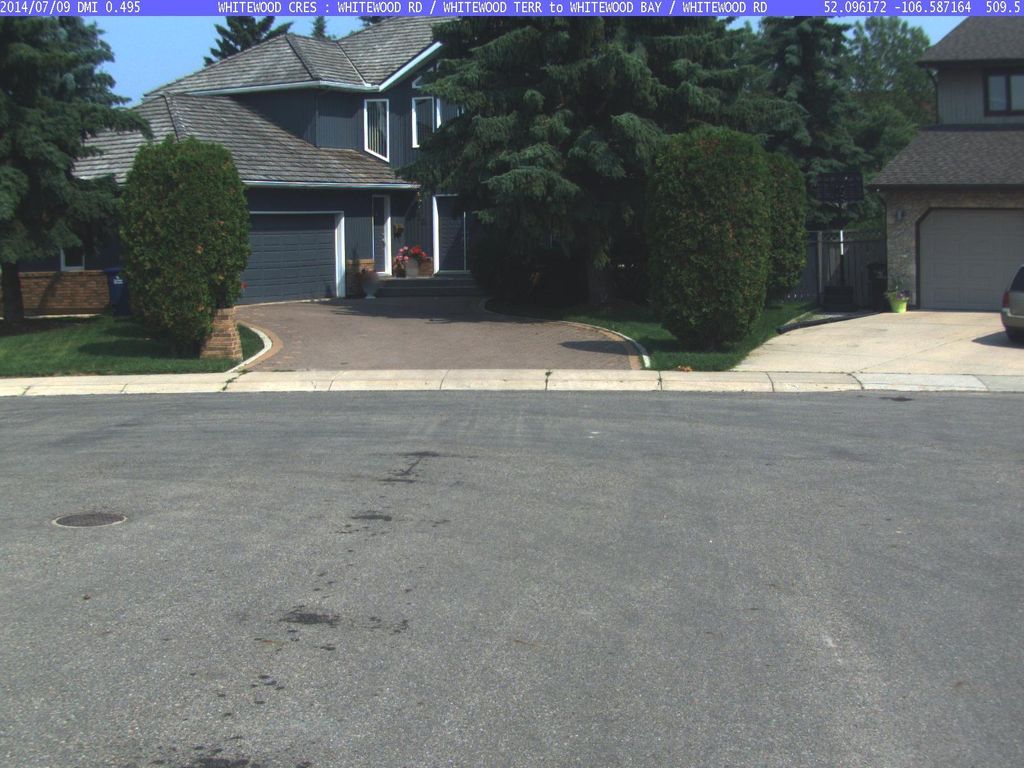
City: saskatoon